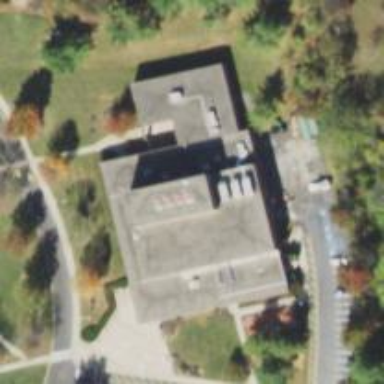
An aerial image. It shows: Arts centre building.